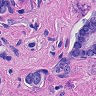
Metastatic tissue present: yes